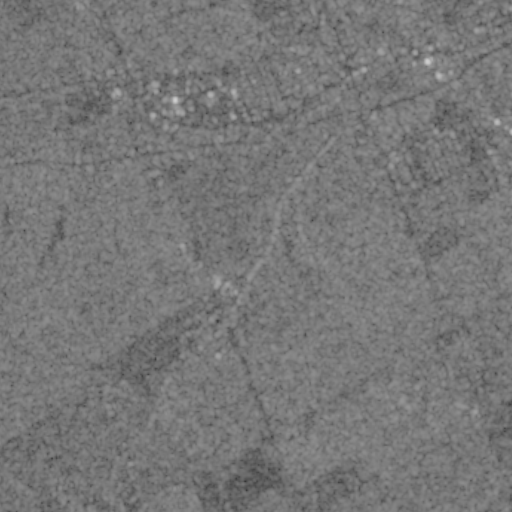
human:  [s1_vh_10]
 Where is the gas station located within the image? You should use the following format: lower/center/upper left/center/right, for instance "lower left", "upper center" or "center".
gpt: The gas station is located in the upper center of the image.
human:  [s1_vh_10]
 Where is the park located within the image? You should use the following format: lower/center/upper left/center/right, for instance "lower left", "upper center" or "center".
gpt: The park is located in the upper right of the image.
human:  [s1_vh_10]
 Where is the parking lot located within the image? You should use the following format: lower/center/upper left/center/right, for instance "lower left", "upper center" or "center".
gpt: The parking lot is located in the upper of the image.
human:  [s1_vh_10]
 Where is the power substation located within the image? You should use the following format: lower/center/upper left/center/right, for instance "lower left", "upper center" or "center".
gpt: The power substation is located in the center of the image.
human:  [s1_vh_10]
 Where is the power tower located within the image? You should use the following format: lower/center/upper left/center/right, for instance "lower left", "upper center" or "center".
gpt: The power tower is located in the lower of the image.
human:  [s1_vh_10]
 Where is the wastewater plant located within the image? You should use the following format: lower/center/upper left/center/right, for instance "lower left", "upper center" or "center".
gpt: The wastewater plant is located in the center left of the image.
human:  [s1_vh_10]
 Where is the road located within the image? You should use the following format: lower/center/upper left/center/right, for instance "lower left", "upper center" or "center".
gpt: There is no road in the image.

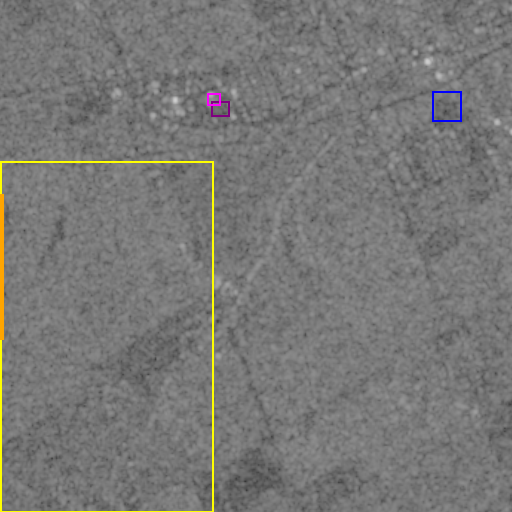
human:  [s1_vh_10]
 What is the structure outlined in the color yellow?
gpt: The structure outlined in yellow is a crop field.
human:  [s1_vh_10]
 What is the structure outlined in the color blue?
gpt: The structure outlined in blue is a park.
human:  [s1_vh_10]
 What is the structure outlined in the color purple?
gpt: The structure outlined in purple is a parking lot.
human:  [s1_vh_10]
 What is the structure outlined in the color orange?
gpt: The structure outlined in orange is a wastewater plant.
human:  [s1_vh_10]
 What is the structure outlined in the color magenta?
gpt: The structure outlined in magenta is a building.
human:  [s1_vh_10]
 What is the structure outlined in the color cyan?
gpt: There is no cyan outline.